Question: I am using Apache Karaf to host my web service. I enabled SSL connections through the Karaf client with the commands shown below post start up since I have multiple servers running the same code but with different certificates and configurations.

When I connect to my service over SSL, I get a warning about using obsolete crypto, and found <URL> explaining how I need to change my server to only use modern crypto algorithms.
1. Am I able to set required algorithms with Karaf/Pax like setting the SSL configuration below? (preferred)
2. Or do I need to do custom trust management as described here with Jetty and information from this page to enable/disable cipher suites?
Here is the sample code I am using to setup the HTTPS port currently.
'''
config:edit org.ops4j.pax.web;
config:property-set org.osgi.service.http.enabled false;
config:property-set org.osgi.service.http.secure.enabled true;
config:property-set org.osgi.service.http.port.secure 9443;
config:property-set org.ops4j.pax.web.ssl.keystore.type JKS;
config:property-set org.ops4j.pax.web.ssl.keystore /etc/pki/tls/ks.jks;
config:property-set org.ops4j.pax.web.ssl.password ************;
config:property-set org.ops4j.pax.web.ssl.keypassword *********;
config:property-set org.ops4j.pax.web.ssl.clientauthwanted false;
config:property-set org.ops4j.pax.web.ssl.clientauthneeded false;
config:update;
'''
Thanks!
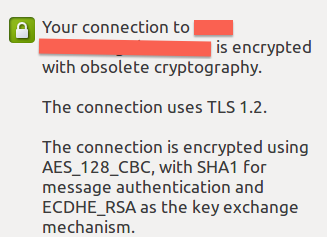
Answer: With your correct way of configuring the ssl connector you'll end up with a default SSL connector available from Jetty. Now you want to switch to TLS which is great. You don't need a custom trust management, right now the cipher suite can't be configured with a configuration parameter. Please open a new feature request at ops4j for this.